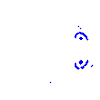
Particle: electron